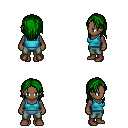
a pixel art fantasy rpg character, female body template, human, dark skin, teal pirate shirt, teal pants, green long hairstyle, brown shoes, four views (front, back, left, right), 2x2 character sprite sheet, small pixel art, hard edges, no anti-aliasing